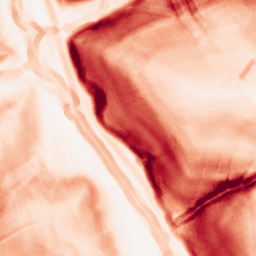
Category: morphological
Decomposition family: morphological_gradient
Decomposition parameters: size: 5
shape: diamond
Upsampling method: bicubic_16x
Upsampling parameters: scale: 16
Upsampling scale: 16